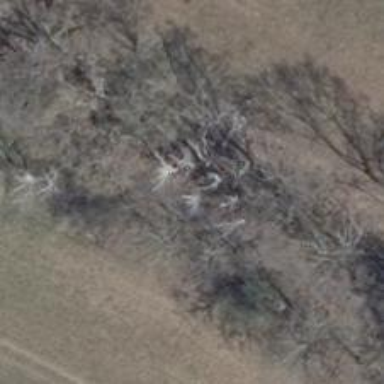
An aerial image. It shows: Row of trees in natural setting.